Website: macys
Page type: billing-address
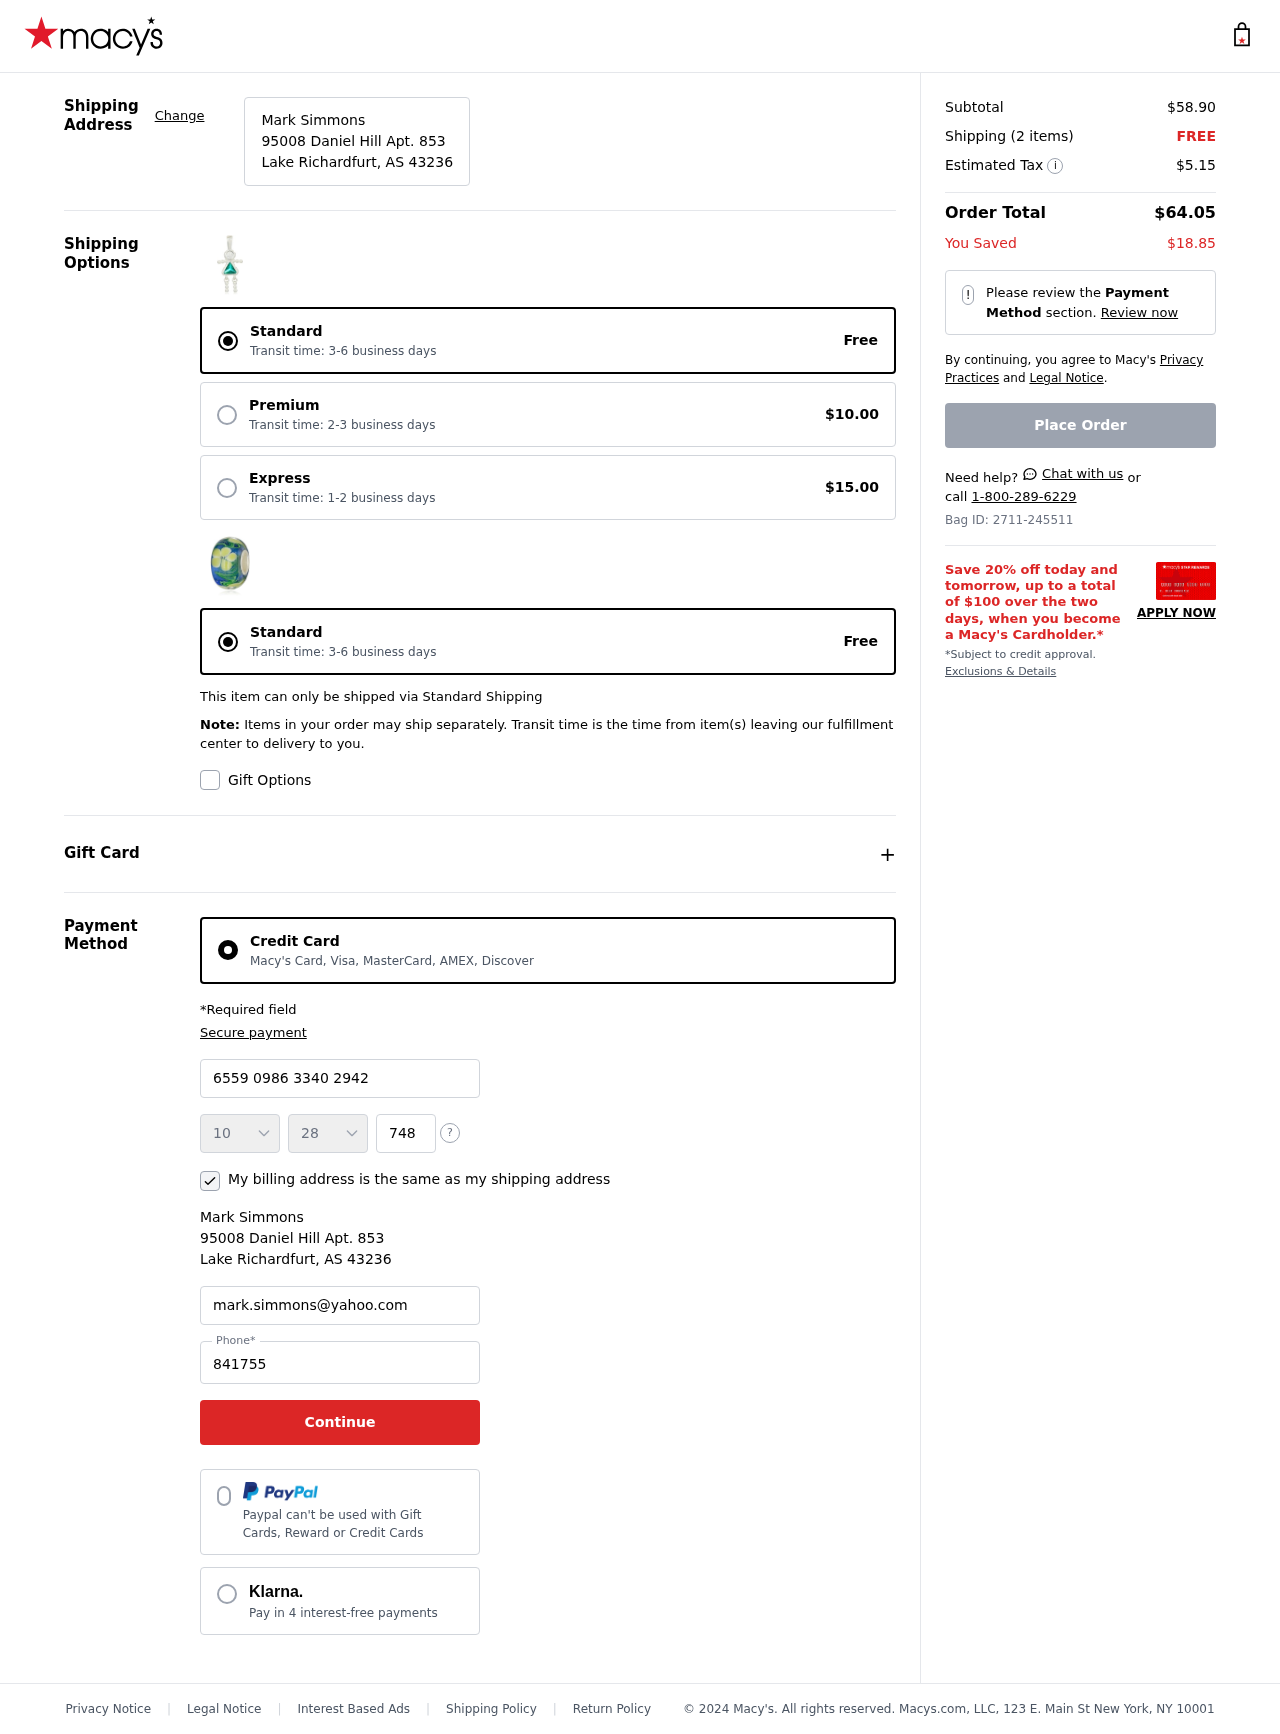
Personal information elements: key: PII_CARD_CVV
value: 748
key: PII_CARD_EXPIRY_MONTH
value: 10
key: PII_CARD_EXPIRY_YEAR
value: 28
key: PII_CARD_NUMBER
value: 6559 0986 3340 2942
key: PII_CITY_STATE_ZIP
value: Lake Richardfurt, AS 43236
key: PII_EMAIL
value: mark.simmons@yahoo.com
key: PII_FULLNAME
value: Mark Simmons
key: PII_PHONE
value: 8417556411
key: PII_STREET
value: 95008 Daniel Hill Apt. 853
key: PII_FULLNAME2
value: Mark Simmons
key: PII_CITY
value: Lake Richardfurt
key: PII_STATE
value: AS
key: PII_STATE_ABBR
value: AS
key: PII_POSTCODE
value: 43236
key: PII_POSTCODE_FULL
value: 43236
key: PII_CITY_STATE
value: Lake Richardfurt, AS
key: PII_POSTCODE_NUMERIC
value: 43236
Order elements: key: ORDER_SUBTOTAL
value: $58.90
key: ORDER_NUM_ITEMS
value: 2
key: ORDER_SHIPPING_COST
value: FREE
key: ORDER_TAX
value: $5.15
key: ORDER_TOTAL
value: $64.05
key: ORDER_SAVINGS
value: $18.85
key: ORDER_ID
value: Bag ID: 2711-245511